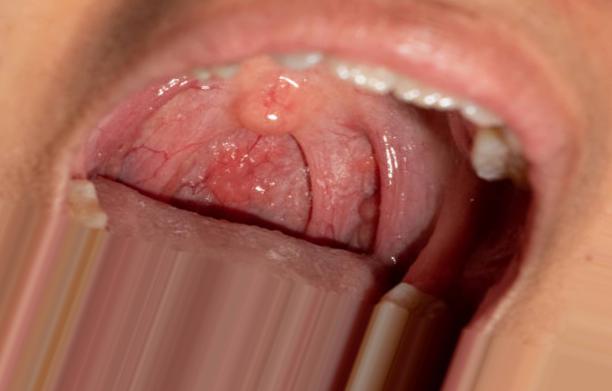
Condition: Mouth Ulcer